Question: I am building an application which has a dynamic table, everytime you open the page table's row and columns changes based on data in database.
Each Row is a vendor company each colomn is a Item Title. All these vendors upply the same item, So this table has a textbox in each contains a TextBox so user can type the value, which represents the amount of fruit they want from that supplier. the following is the example.

So what I need to do now is, after entering these values, I'd like to process them through PHP, and then see 4 different reports at the confirm page, example: write the Company name and under that, what they have to supply for each item, then the next company, so on and so forth to the end.
I don't know if i should create different class for each textbox? or ID them!! SHould I Array them? I am confused.. If any of you guys can help, would be wonderful
Thanks a lot
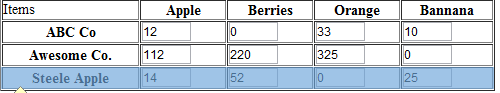
Answer: I would suggest you just name the input elements as an array. something like:
'''
<input type="text" name="fruits[company1][apple]">
<input type="text" name="fruits[company1][berries]">
<input type="text" name="fruits[company1][orange]">
<input type="text" name="fruits[company1][bannana]">
<input type="text" name="fruits[company2][apple]">
<input type="text" name="fruits[company2][berries]">
<input type="text" name="fruits[company2][orange]">
<input type="text" name="fruits[company2][bannana]">
'''
or the same thing with the fruit being the first level and company name being second. It is really the same thing and generally just as easy to use either one. Just depends on how you want to loop over the data once you post the form. You might be better off also using ids for the company name and/or the fruit. Just makes it so, for example, company names with a space are still valid.
Using the above form, you can process the data with something like this:
'''
<?php
foreach($_POST['fruits'] as $company=>$row){
foreach($row as $fruit=>$quantity){
if(!is_numeric($quantity) || $quantity < 0){
$quantity = 0;
}
echo "You selected {$quantity} {$fruit} from {$company}";
}
}
'''